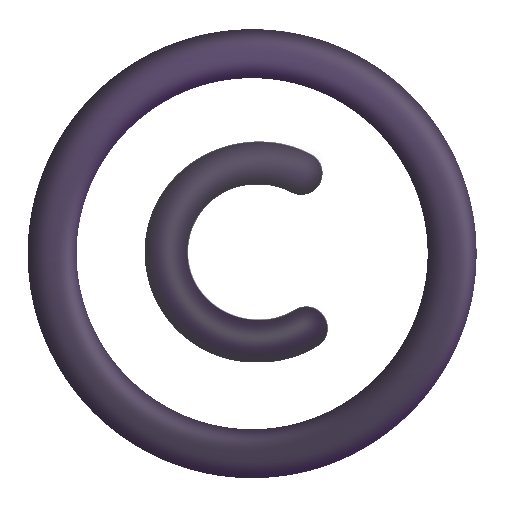
copyright color